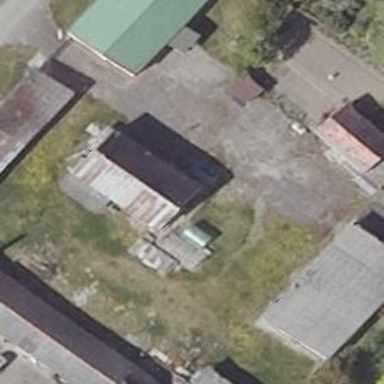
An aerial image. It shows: Manufacturing building.